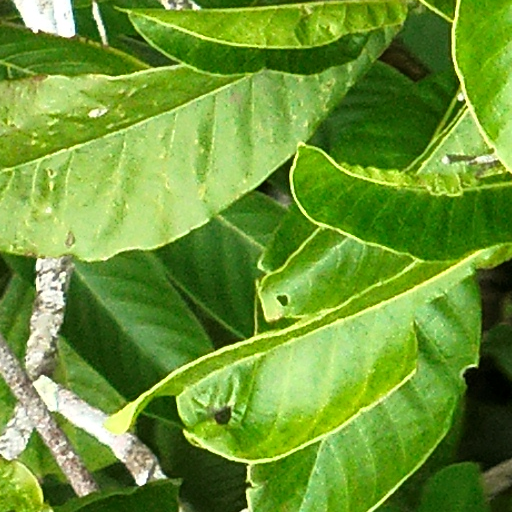
Species: Alseis blackiana
GBIF accepted scientific name: Alseis blackiana
Crown area (m\u00b2): 54.243